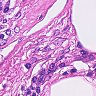
Metastatic tissue present: no